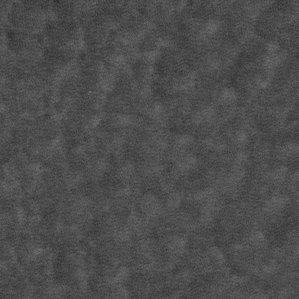
Label: frost